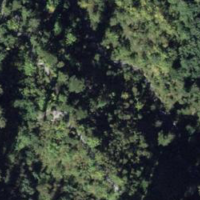
EUNIS habitat code: 24
Species observed at this site:
Astrantia major
Vaccinium vitis-idaea
Rubus saxatilis
Rosa pendulina